Question: So, I have a dictionary and I want to get my Object by the "string"-key. It works when I do this:
'''
foreach (KeyValuePair<string, Object> entry in myDictionary)
{
if(entry.Key == myStringKey){
Object myObject = entry.Value;
}
}
'''
... but throws a KeyNotFoundException if i try to do it this way:
'''
Object myObject = myDictionary[myStringKey];
'''
The array definitely contains the key. Does anyone have an idea why I can't do it this way?
The class looks like this:
'''
public class myClass {
Dictionary<string, Object> myDictionary = new Dictionary<string, Object>();
public myClass() {
// Messenger recieves a string-Variable (msg)
Messenger.Default.Register<string>(this, "onObjectClicked", msg =>
{
doSomethingWithObject(msg);
});
}
public void doSomethingWithObject(string identifier){
Object myObject = myDictionary[identifier];
//DO SOMENTING WITH THIS OBJECT...
}
}
'''
honestly no idea, why that one thing is working and the other aborts the program

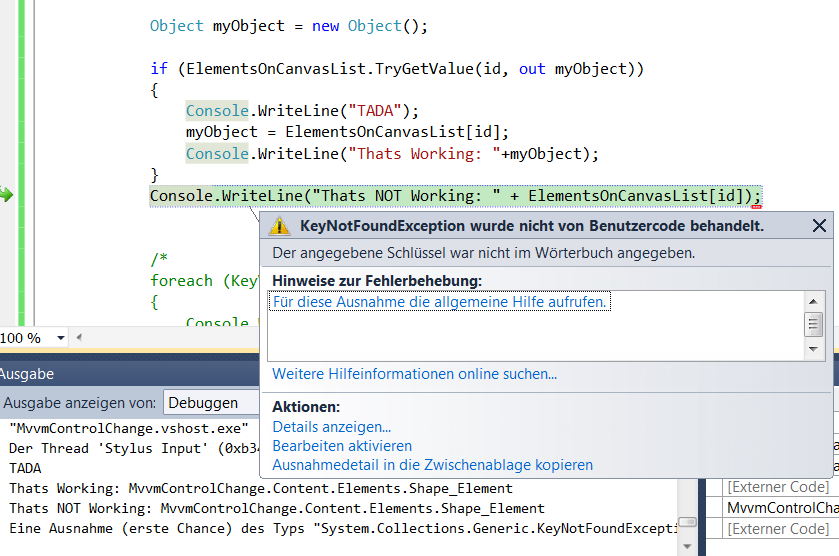
Answer: If you are adding values to dictionary in your class, the there is no reason of getting the exception. As a good practice, you should always check for the presence of key before accessing the value. Try this snippet:
'''
if(myDictionary.ContainsKey(myStringKey))
return myDictionary[myStringKey];
//else return something else or throw exception
'''
Or as suggested by <URL> you can use:
'''
Object obj;
if(myDictionary.TryGetValue(myStringKey, out obj))
return obj;
//key was not present in dictionary, take some other measure
'''